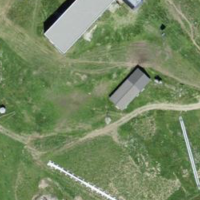
EUNIS habitat code: 23
Species observed at this site:
Arnica montana